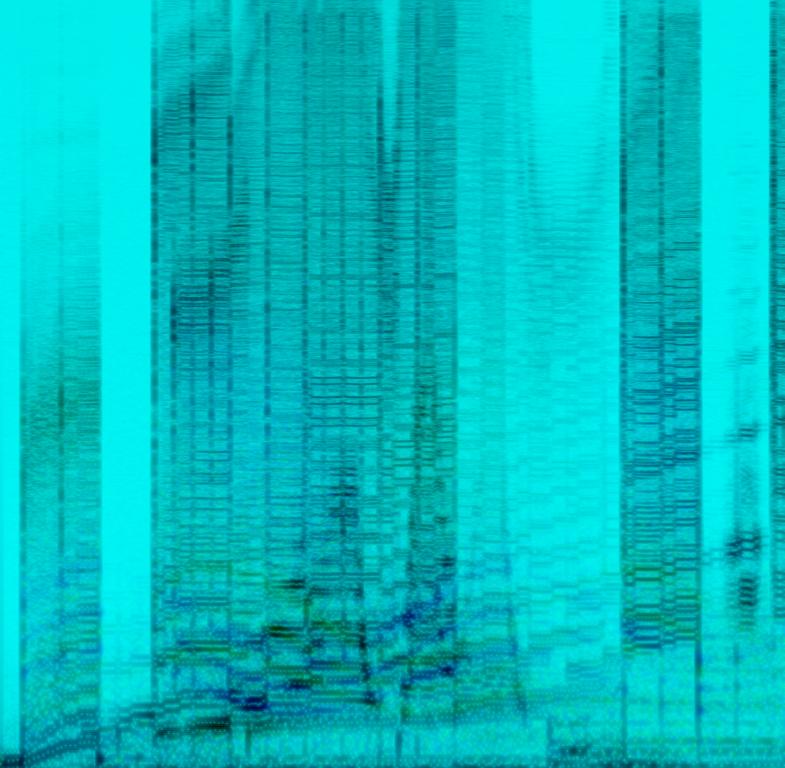
Someone is playing a bunch of different digital sounds that are arpeggiated and rising in pitch with dissonant harmonies. This is an amateur recording.